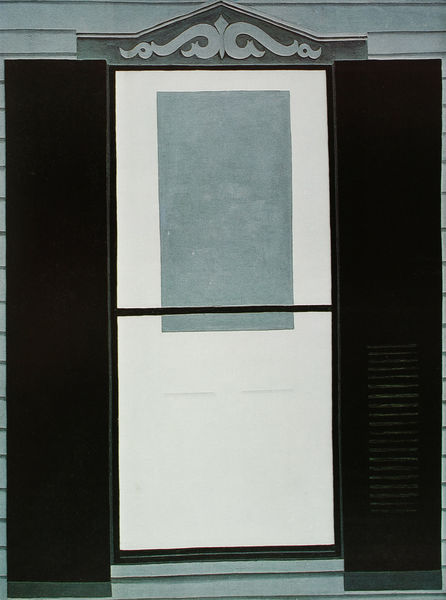
Titel: Lake George Window
Künstler: Georgia O'Keeffe
Standort: New York
Institution: The Museum of Modern Art
Schlagwörter: blau, dunkel, flügel, gemälde, schatten, fenster, grau, licht, schwarz, tür, weiss, haus, malerei, ornament, rahmen, sockel, spiegelung, realismus, fensterläden, hellblau, rahmung, moderne, giebel, klein, türe, glanz, dekor, ornamente, verzierung, flügeltür, stuck, durchgang, stufe, foto, fotografie, rechtecke, eingang, fensterladen, rechteck, linie, gross, plakat, quer, gesims, voluten, rechteckig, horizontal, ornamentik, holzhaus, installation, waagrecht, beichtstuhl, o'eeffe, georgia o'eeffe, bildeinblick